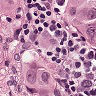
Metastatic tissue present: yes